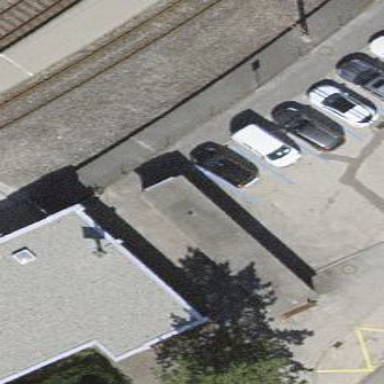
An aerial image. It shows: Building with bicycle parking shed.